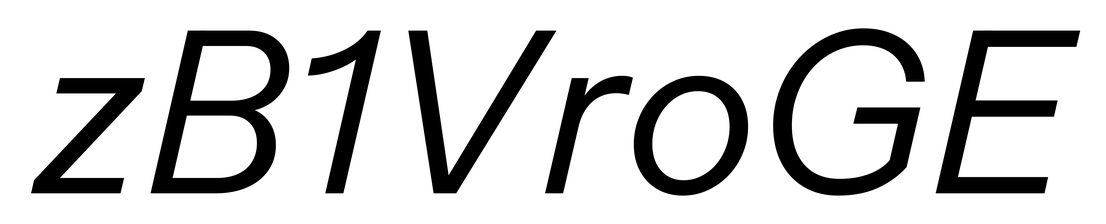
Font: InstrumentSans-Italic_Italic